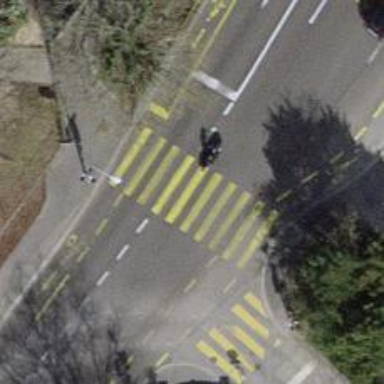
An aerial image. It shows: Secondary road with cycle track on the left.